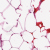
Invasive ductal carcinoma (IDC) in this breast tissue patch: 0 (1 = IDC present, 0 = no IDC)